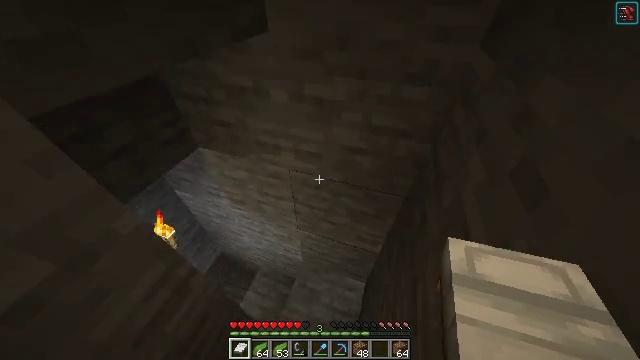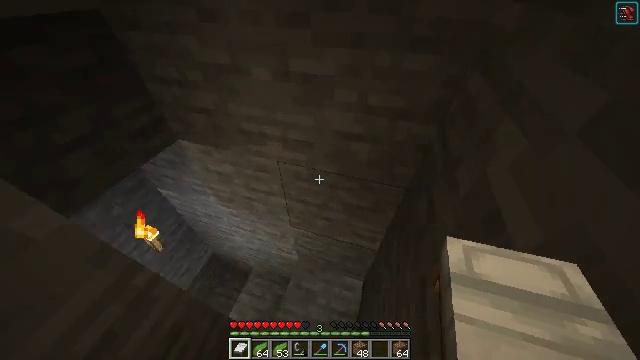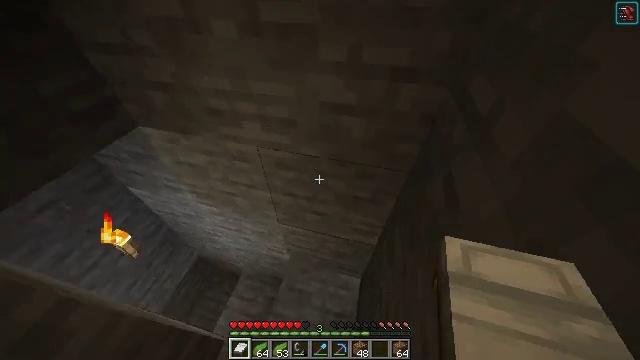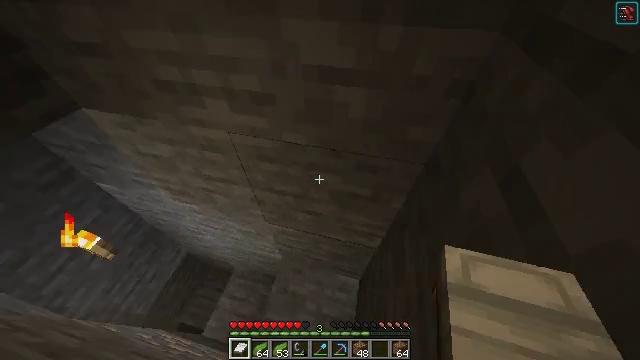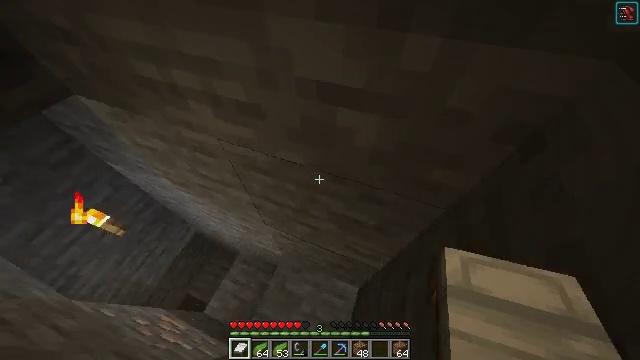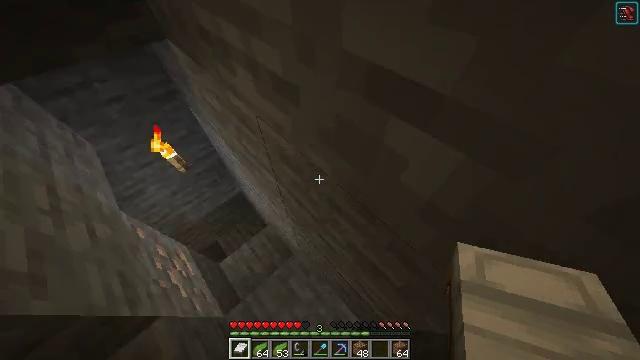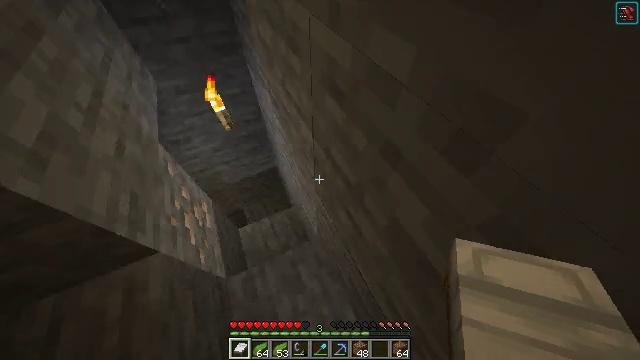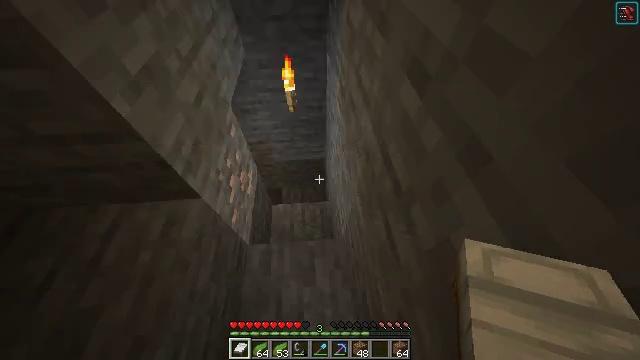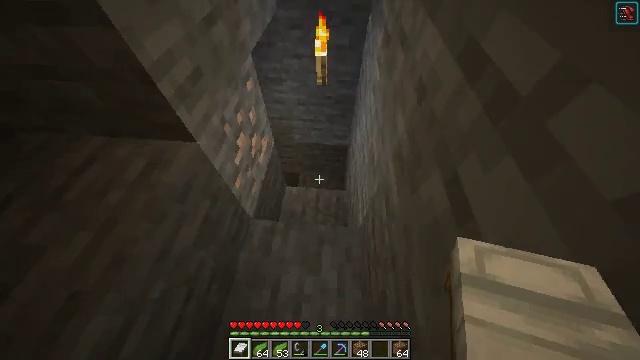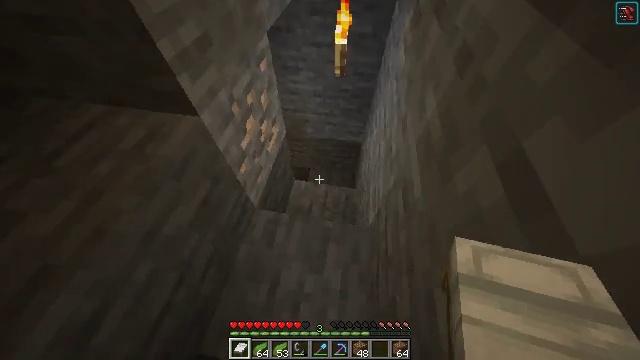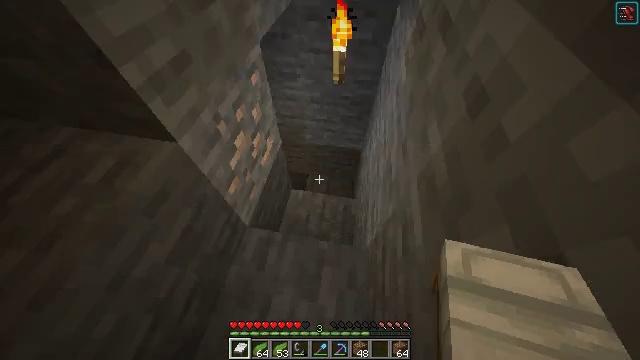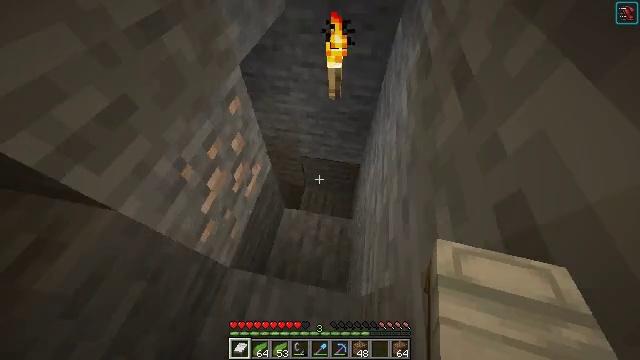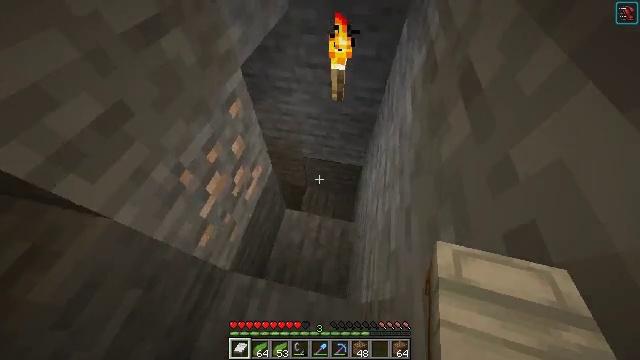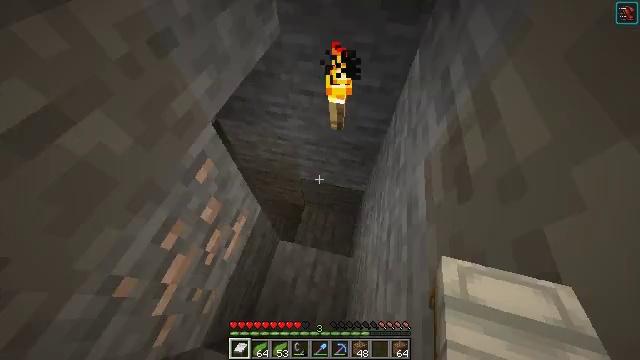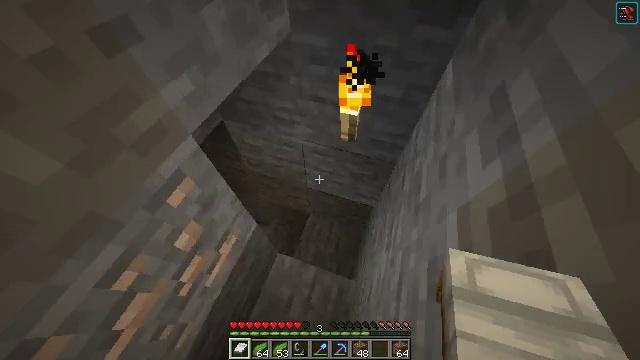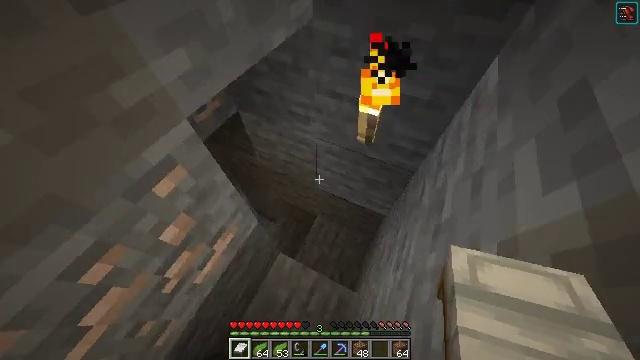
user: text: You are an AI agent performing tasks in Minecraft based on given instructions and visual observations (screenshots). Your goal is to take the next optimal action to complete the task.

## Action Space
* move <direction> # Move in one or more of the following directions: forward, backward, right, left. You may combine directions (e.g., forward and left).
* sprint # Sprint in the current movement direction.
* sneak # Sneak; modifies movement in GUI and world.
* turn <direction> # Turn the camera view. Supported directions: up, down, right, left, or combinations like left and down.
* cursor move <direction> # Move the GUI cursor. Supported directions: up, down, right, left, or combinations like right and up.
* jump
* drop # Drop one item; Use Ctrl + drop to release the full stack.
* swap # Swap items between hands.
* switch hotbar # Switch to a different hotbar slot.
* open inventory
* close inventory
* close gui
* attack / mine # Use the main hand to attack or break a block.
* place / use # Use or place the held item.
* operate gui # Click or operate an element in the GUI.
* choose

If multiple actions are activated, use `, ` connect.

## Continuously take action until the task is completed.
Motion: motion action
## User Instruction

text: Hunt mobs.
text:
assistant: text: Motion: move forward and move right, turn right
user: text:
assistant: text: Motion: move forward and move right, turn right
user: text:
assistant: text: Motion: move forward and move right, turn down
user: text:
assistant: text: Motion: move forward and move right, turn left and down
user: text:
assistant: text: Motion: move forward and move right, turn left and down
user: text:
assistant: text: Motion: move forward and move right, turn left
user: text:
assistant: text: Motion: move forward and move right, turn left
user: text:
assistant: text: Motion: move forward and move right, turn left
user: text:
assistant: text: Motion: move forward and move right, turn left
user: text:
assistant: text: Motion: move forward and move right
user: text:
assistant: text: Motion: move forward and move right
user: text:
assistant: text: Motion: move forward and move right, turn left
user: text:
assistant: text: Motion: move forward and move right, turn left
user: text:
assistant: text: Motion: move forward and move right, turn left
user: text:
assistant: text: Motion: move forward and move right, turn left
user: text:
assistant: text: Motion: move forward and move right, turn left
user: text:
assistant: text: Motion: move forward and move right, turn left
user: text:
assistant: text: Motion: move forward and move right, turn left
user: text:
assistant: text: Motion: move forward and move right, turn left
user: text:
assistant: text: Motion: move forward and move right, turn left
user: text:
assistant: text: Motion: move forward and move right, turn left
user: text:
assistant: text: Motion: move forward and move right, turn left
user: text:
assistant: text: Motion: move forward and move right, turn left and up
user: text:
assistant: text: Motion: move forward and move right, turn right and up
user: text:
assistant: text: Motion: move forward and move right, turn right
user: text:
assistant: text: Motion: move forward and move right
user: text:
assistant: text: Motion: move forward and move right, turn right and down
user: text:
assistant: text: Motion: move forward and move right, turn down
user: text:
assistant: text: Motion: move forward and move right, turn left and down
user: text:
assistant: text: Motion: move forward and move right, turn left